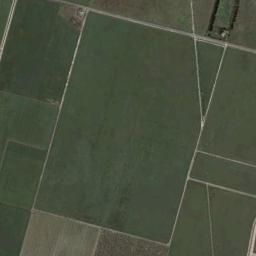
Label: rectangular_farmland